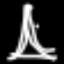
Label: The Eiffel Tower